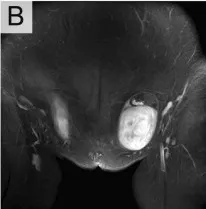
Enhanced MRI.
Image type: radiology (mri)